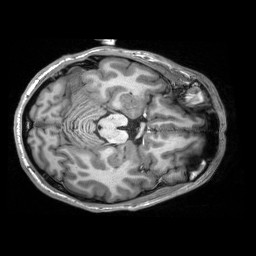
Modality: T1w
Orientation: coronal